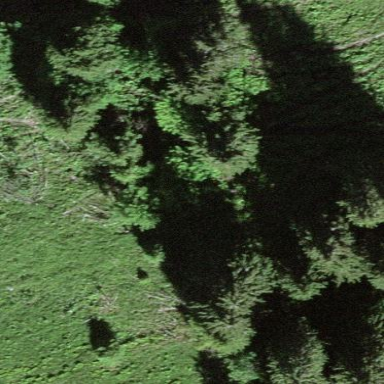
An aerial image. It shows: Forest area.